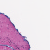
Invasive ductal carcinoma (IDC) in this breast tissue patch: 0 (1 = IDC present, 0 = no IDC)